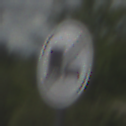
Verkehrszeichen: EndeUeberholverbotKraftfahrzeuge
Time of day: Midday
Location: Outdoor (Nature)
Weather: PartlyCloudy
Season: NotSpecified
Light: Natural